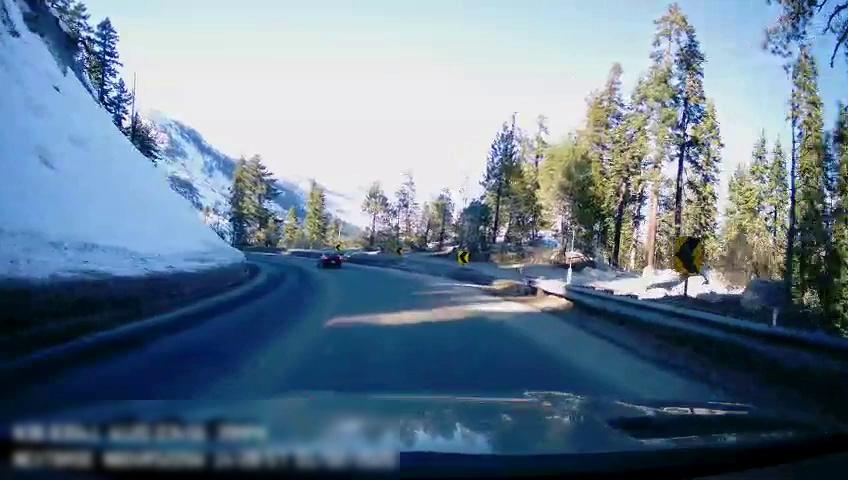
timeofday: Day
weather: Sunny
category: Drivable Space
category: Vehicles | Car
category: Lanes | Opposite Lane
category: Lanes | Opposite Lane
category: Lanes | Current Lane
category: Traffic | Signs
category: Traffic | Signs
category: Traffic | Signs
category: Traffic | Signs